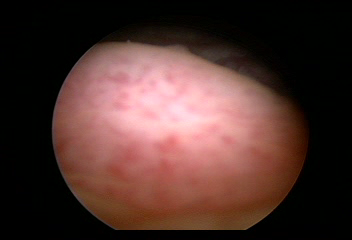
Modality: WLC
Class: Normal mucosa
Bladder cancer association: No